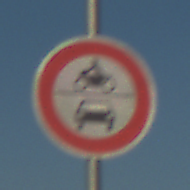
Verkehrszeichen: VerbotKraftfahrzeuge
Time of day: MorningAfternoon
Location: Outdoor (Nature)
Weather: Clear
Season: NotSpecified
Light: Natural